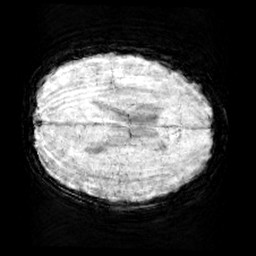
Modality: minIP
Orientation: axial
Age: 10
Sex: male
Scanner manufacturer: siemens
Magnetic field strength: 3 T
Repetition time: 0.027 s
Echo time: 0.02 s